Interaction volume radius: 5 \u00c5
Interaction volume height: 25 \u00c5
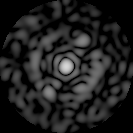
Disorder parameter: 0.8256